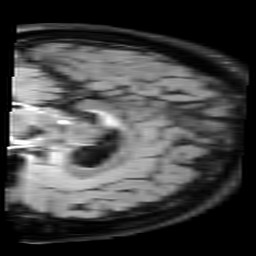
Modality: FLAIR
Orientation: sagittal
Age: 47
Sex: female
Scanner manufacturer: siemens
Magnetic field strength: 3 T
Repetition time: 9 s
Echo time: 0.099 s